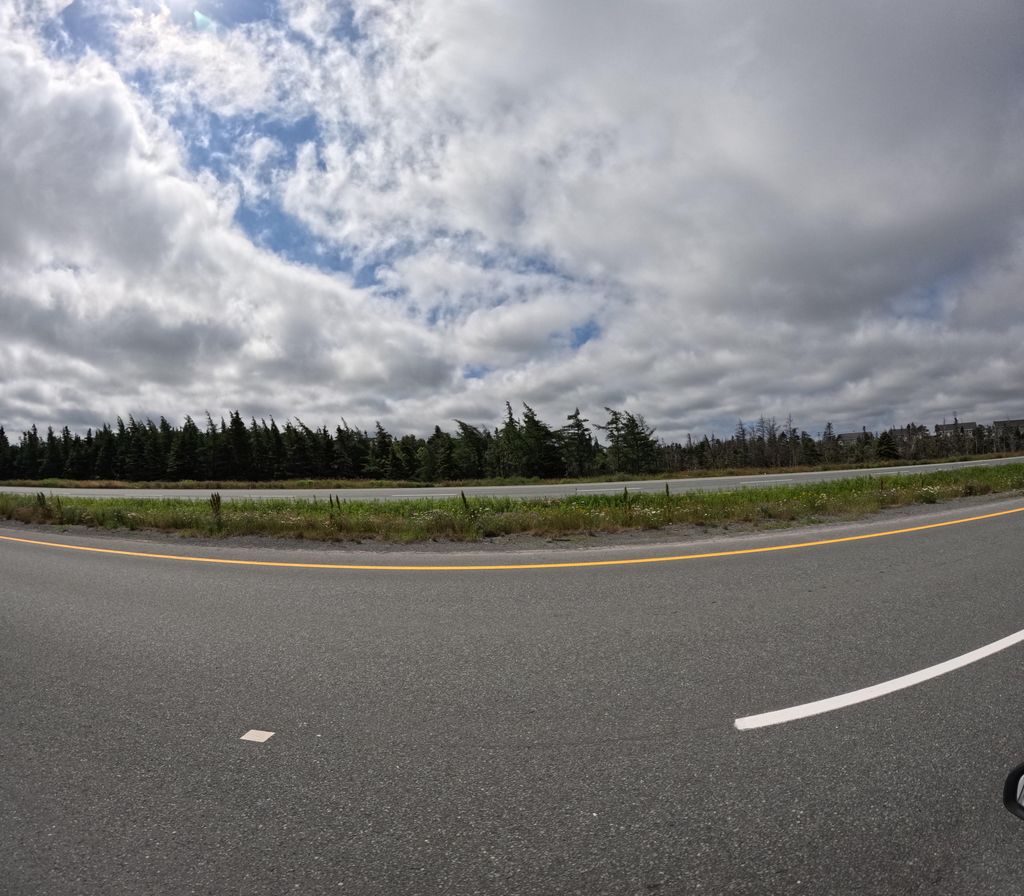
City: st_johns